Question: I just got to use HTMLAgilityPack again and I'm really running out of ideas why my code executes this way. So I have this HTML code. This is just an experiment HTML code to make it easier for experimentation.
'''
<html>
<tbody class="person">
<div class="name">Chris</div>
<td class="num">3,200</td>
<td class="num">62,000</td>
<td class="num">59,700</td>
<td class="num">1,500</td>
</tbody>
<tbody class="person">
<div class="name">John</div>
<td class="num">23,200</td>
<td class="num">900</td>
<td class="num">60,100</td>
<td class="num">1,300</td>
</tbody>
<tbody class="person">
<div class="name">James</div>
<td class="num">900</td>
<td class="num">60</td>
<td class="num">61,400</td>
<td class="num">610</td>
</tbody>
</html>
'''
My current code so far is this...
'''
Dim web As New HtmlAgilityPack.HtmlWeb
Dim doc As HtmlAgilityPack.HtmlDocument = web.Load("C:/sample.html")
For Each tbody As HtmlNode In doc.DocumentNode.SelectNodes("//tbody[contains(@class, 'person')]")
Dim numberNode = tbody.SelectSingleNode("//tbody[contains(@class, 'person')]")
Dim valueNode = numberNode.SelectNodes(".//td[contains(@class, 'num')]")
Dim numbers As String()
numbers = (From n In valueNode Select n.InnerText).ToArray()
Dim nameNode As HtmlNode = tbody.SelectSingleNode(".//div[contains(@class, 'name')]")
If nameNode IsNot Nothing Then
MsgBox(numbers(0) & " " & numbers(1) & " " & numbers(2) & " " & numbers(3) & " - " & nameNode.InnerText, MsgBoxStyle.OkOnly, "System Message")
End If
Next
'''
I'm really confused why it's only returning the first number values. The number values don't correspond to the '<div class="name">'.

In my understanding, for every loop it does, it gets the corresponding data under each '<tbody class="person">'. How do I get the next number values that corresponds to the '<div class="name">'. Thank you very much.
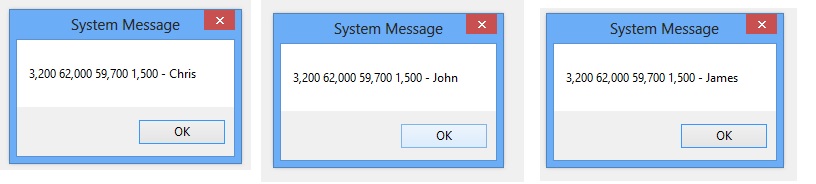
Answer: Here is the mistake :
'''
'select the first <tbody class="person"> element'
Dim numberNode = tbody.SelectSingleNode("//tbody[contains(@class, 'person')]")
'then get all <td class='num'> within above <tbody>'
Dim valueNode = numberNode.SelectNodes(".//td[contains(@class, 'num')]")
'''
Try to change it to be as follow :
'''
'get all <td class='num'> within <tbody> of current iteration'
Dim valueNode = tbody.SelectNodes(".//td[contains(@class, 'num')]")
'''